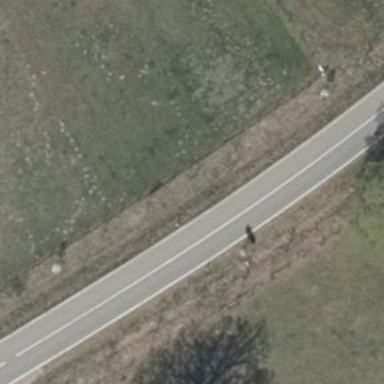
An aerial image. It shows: Tertiary road.